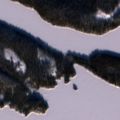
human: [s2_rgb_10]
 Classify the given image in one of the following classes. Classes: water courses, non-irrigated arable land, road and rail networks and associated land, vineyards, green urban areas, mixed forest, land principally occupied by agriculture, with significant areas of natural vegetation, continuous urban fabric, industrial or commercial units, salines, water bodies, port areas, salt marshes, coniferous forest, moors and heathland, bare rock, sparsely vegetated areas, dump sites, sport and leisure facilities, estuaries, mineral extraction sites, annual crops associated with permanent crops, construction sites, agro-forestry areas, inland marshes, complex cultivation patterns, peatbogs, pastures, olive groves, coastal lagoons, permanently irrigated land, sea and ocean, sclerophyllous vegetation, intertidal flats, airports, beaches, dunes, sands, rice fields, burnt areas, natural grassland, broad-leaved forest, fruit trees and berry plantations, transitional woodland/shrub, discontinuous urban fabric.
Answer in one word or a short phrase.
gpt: coniferous forest, water bodies